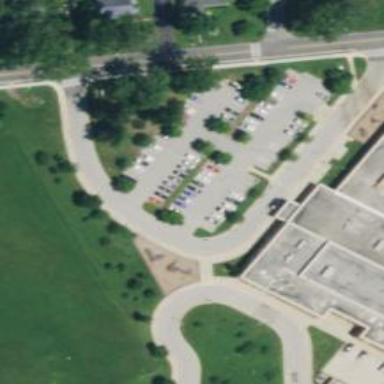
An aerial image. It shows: Parking area with surface.